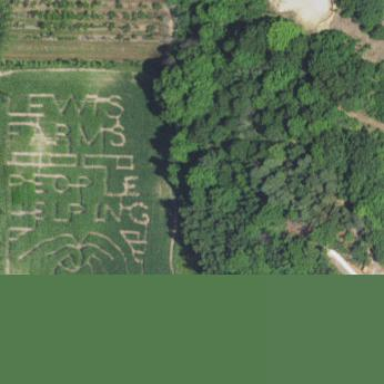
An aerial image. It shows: Corn maze on farmland.